Question: I need to count the amount of times a value shows up in the B column and display it in 3 seperate fields. What I came up with was this piece of code:
'''
=COUNTIF(B2:B6716,"0")
=COUNTIF(B2:B6716,"1")
=COUNTIF(B2:B6716,"2")
'''
But no matter how I enter this It keeps telling me the formula is incorrect. I tried removing the " around the three numbers aswell btw and even in order to test it I even used some words but it just won't work. Any idea how I can get this to work?
The error:

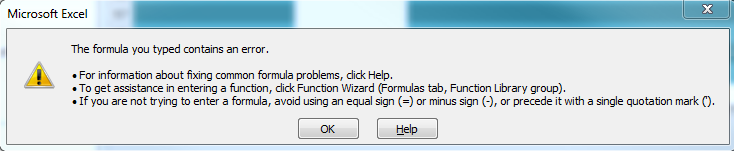
Answer: Try something like:
'''
=COUNTIF(B1:B416; "=0")
'''
As a criteria, you should rather put some string that appended to tested value forms a condition, not a particular number. This way, you can formulate more fancy criteria, like:
'''
=COUNTIF(B1:B416; ">100")
'''